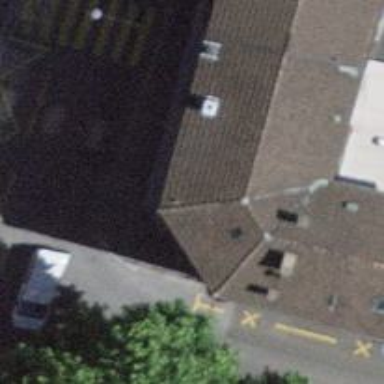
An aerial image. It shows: Bar.